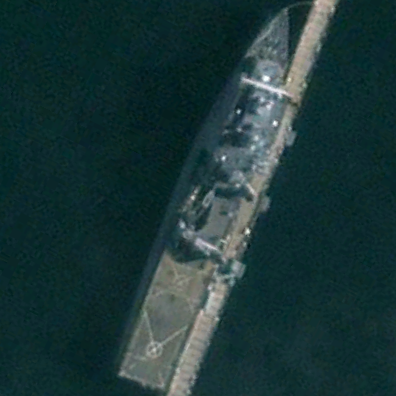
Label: combat